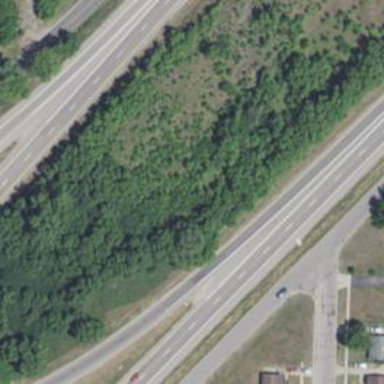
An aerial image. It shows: Trunk link highway.